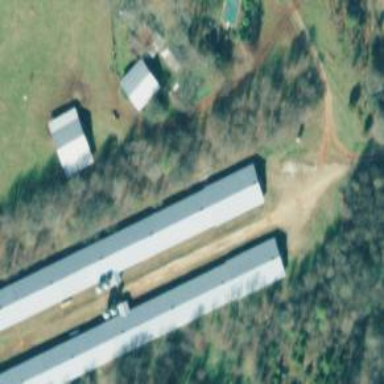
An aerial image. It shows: Farm auxiliary building.